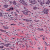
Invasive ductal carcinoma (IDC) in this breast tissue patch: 0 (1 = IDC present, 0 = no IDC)